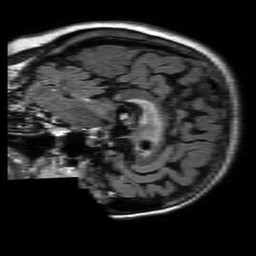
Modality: FLAIR
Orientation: sagittal
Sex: female
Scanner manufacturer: philips
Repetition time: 11 s
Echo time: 0.125 s